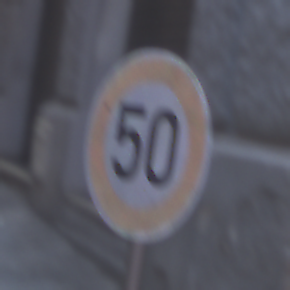
Verkehrszeichen: Geschwindigkeit50
Umgebung: Outdoor, Urban
Tageszeit: MorningAfternoon
Wetter: PartlyCloudy
Licht: Natural
Jahreszeit: NotSpecified
Kontrast: MediumContrast